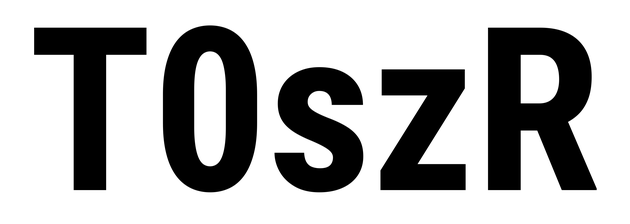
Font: Roboto_Condensed_Bold